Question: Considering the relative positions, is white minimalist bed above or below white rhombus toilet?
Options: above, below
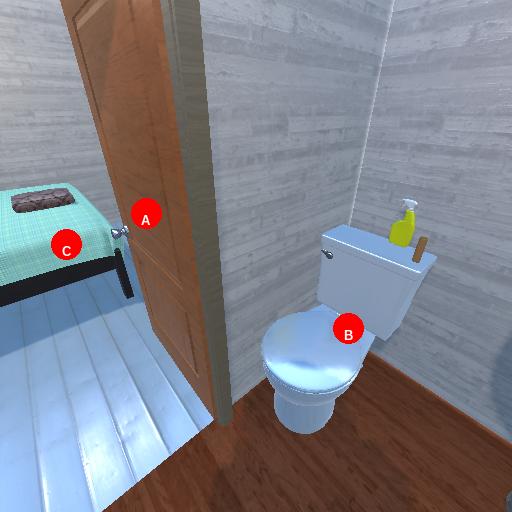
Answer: above